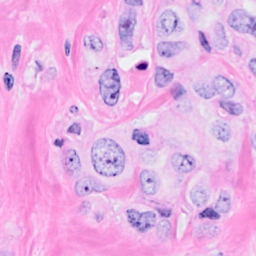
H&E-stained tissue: Breast